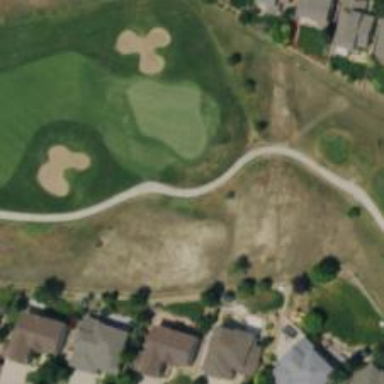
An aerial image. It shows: Path designated for golf carts.